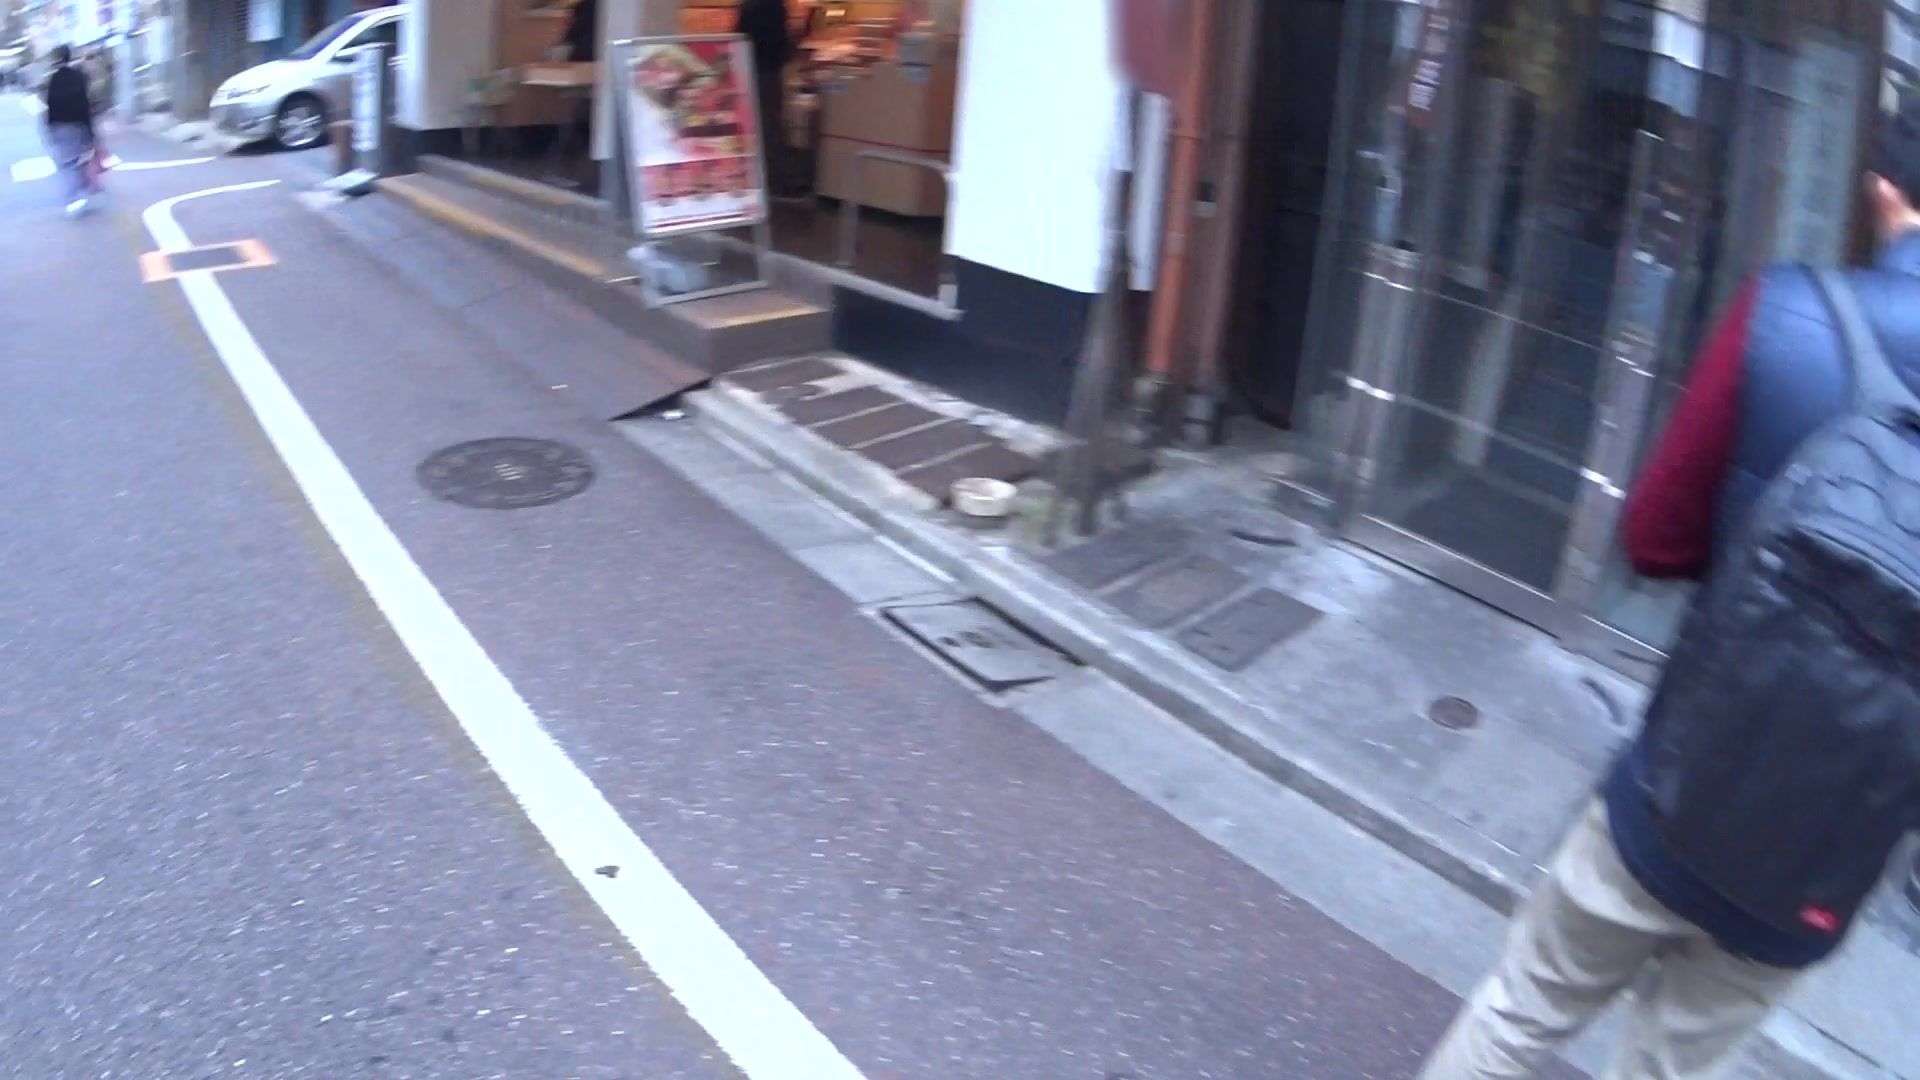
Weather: clear
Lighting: day
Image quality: good
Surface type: walking surface
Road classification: steps, residential, service
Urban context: urban centre
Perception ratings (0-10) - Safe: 0.9, Lively: 4.72, Beautiful: 6.05, Boring: 1.93, Depressing: 4.06, Wealthy: 2.34